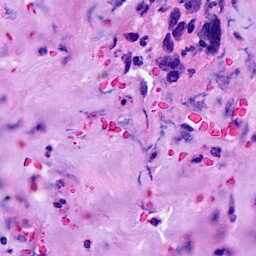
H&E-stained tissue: Breast